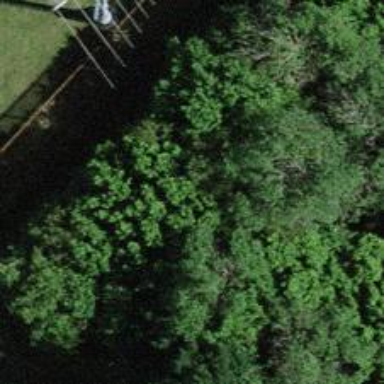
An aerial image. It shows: Hedge barrier.